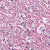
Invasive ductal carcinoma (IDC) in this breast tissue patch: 1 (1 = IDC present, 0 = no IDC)